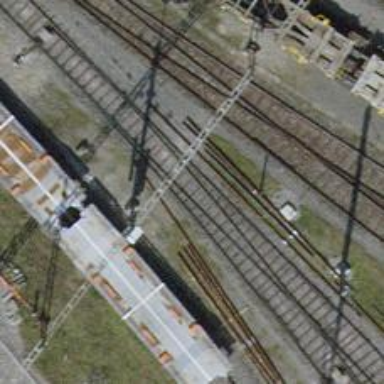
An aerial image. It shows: Single-track electrified railway yard with contact line electrification.